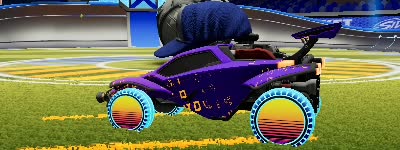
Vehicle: octane